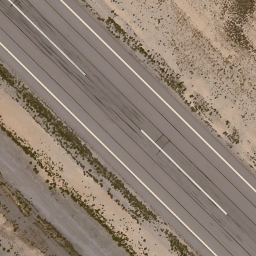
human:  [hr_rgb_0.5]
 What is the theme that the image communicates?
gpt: runway